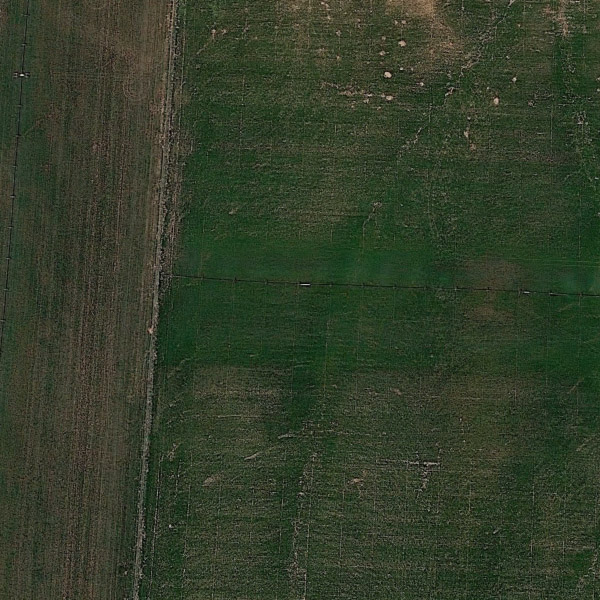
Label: Meadow